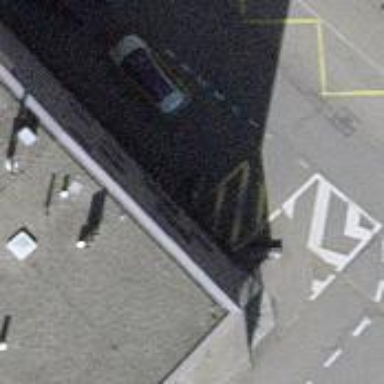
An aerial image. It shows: Parking entrance.